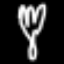
Label: fork